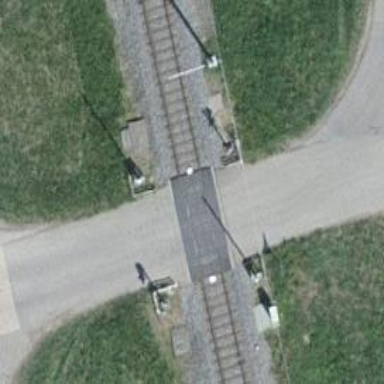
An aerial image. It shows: Railway track with contact line for electrification.